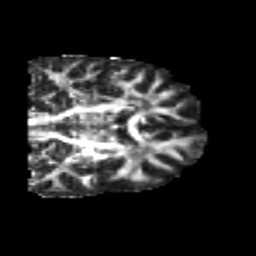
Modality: FA
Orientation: coronal
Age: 24
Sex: male
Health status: healthy
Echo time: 0.074 s